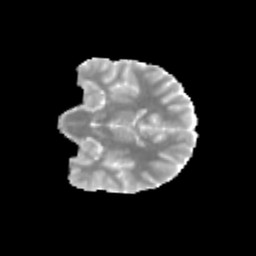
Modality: MD
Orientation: coronal
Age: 13
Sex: male
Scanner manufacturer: siemens
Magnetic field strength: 3 T
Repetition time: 3.8 s
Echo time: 0.07 s